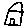
Label: house